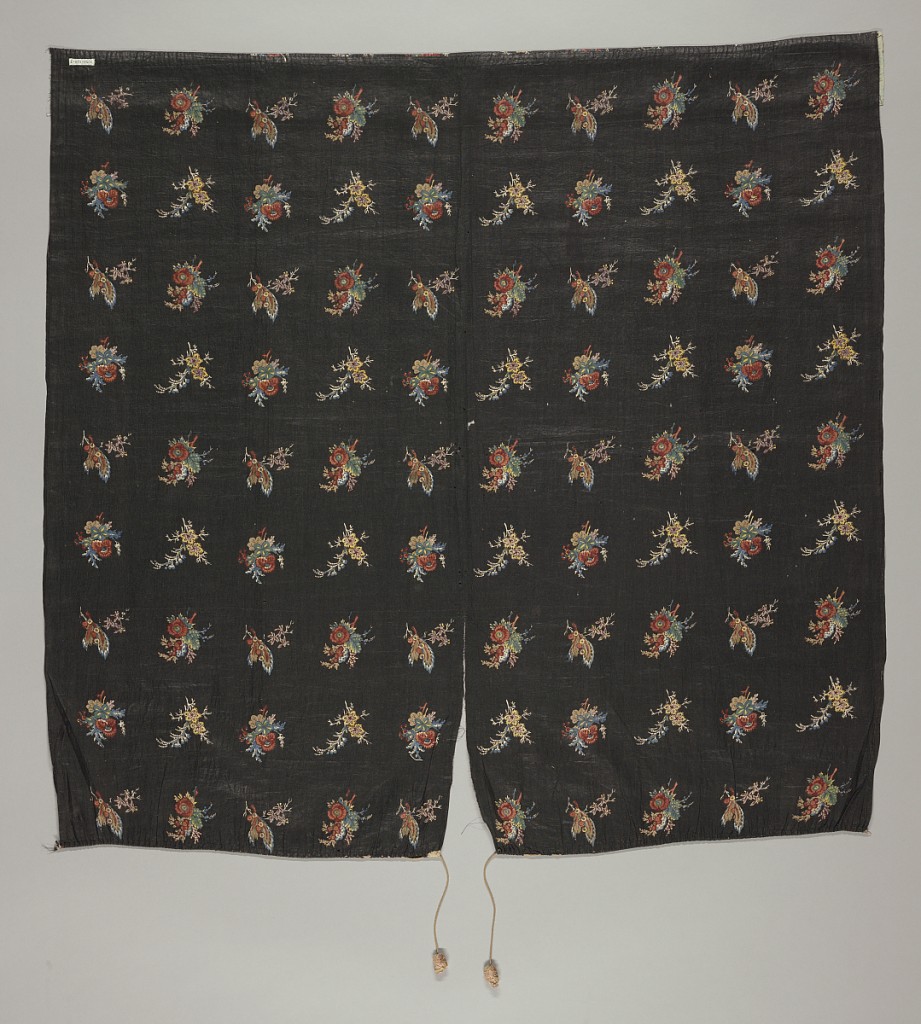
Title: Textile
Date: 1760–85
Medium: cotton, linen lining, silk tassels Technique: block printed on plain weave
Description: Black grazed percale printed in poylchrome design of detached floral sprays in rows. Four different bouquets in repeat. One width (two selvages present) hemmed and lined at bottom, gathered on to drawstring with silk tassels at top showing that this is half of a petticoat.